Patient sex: M
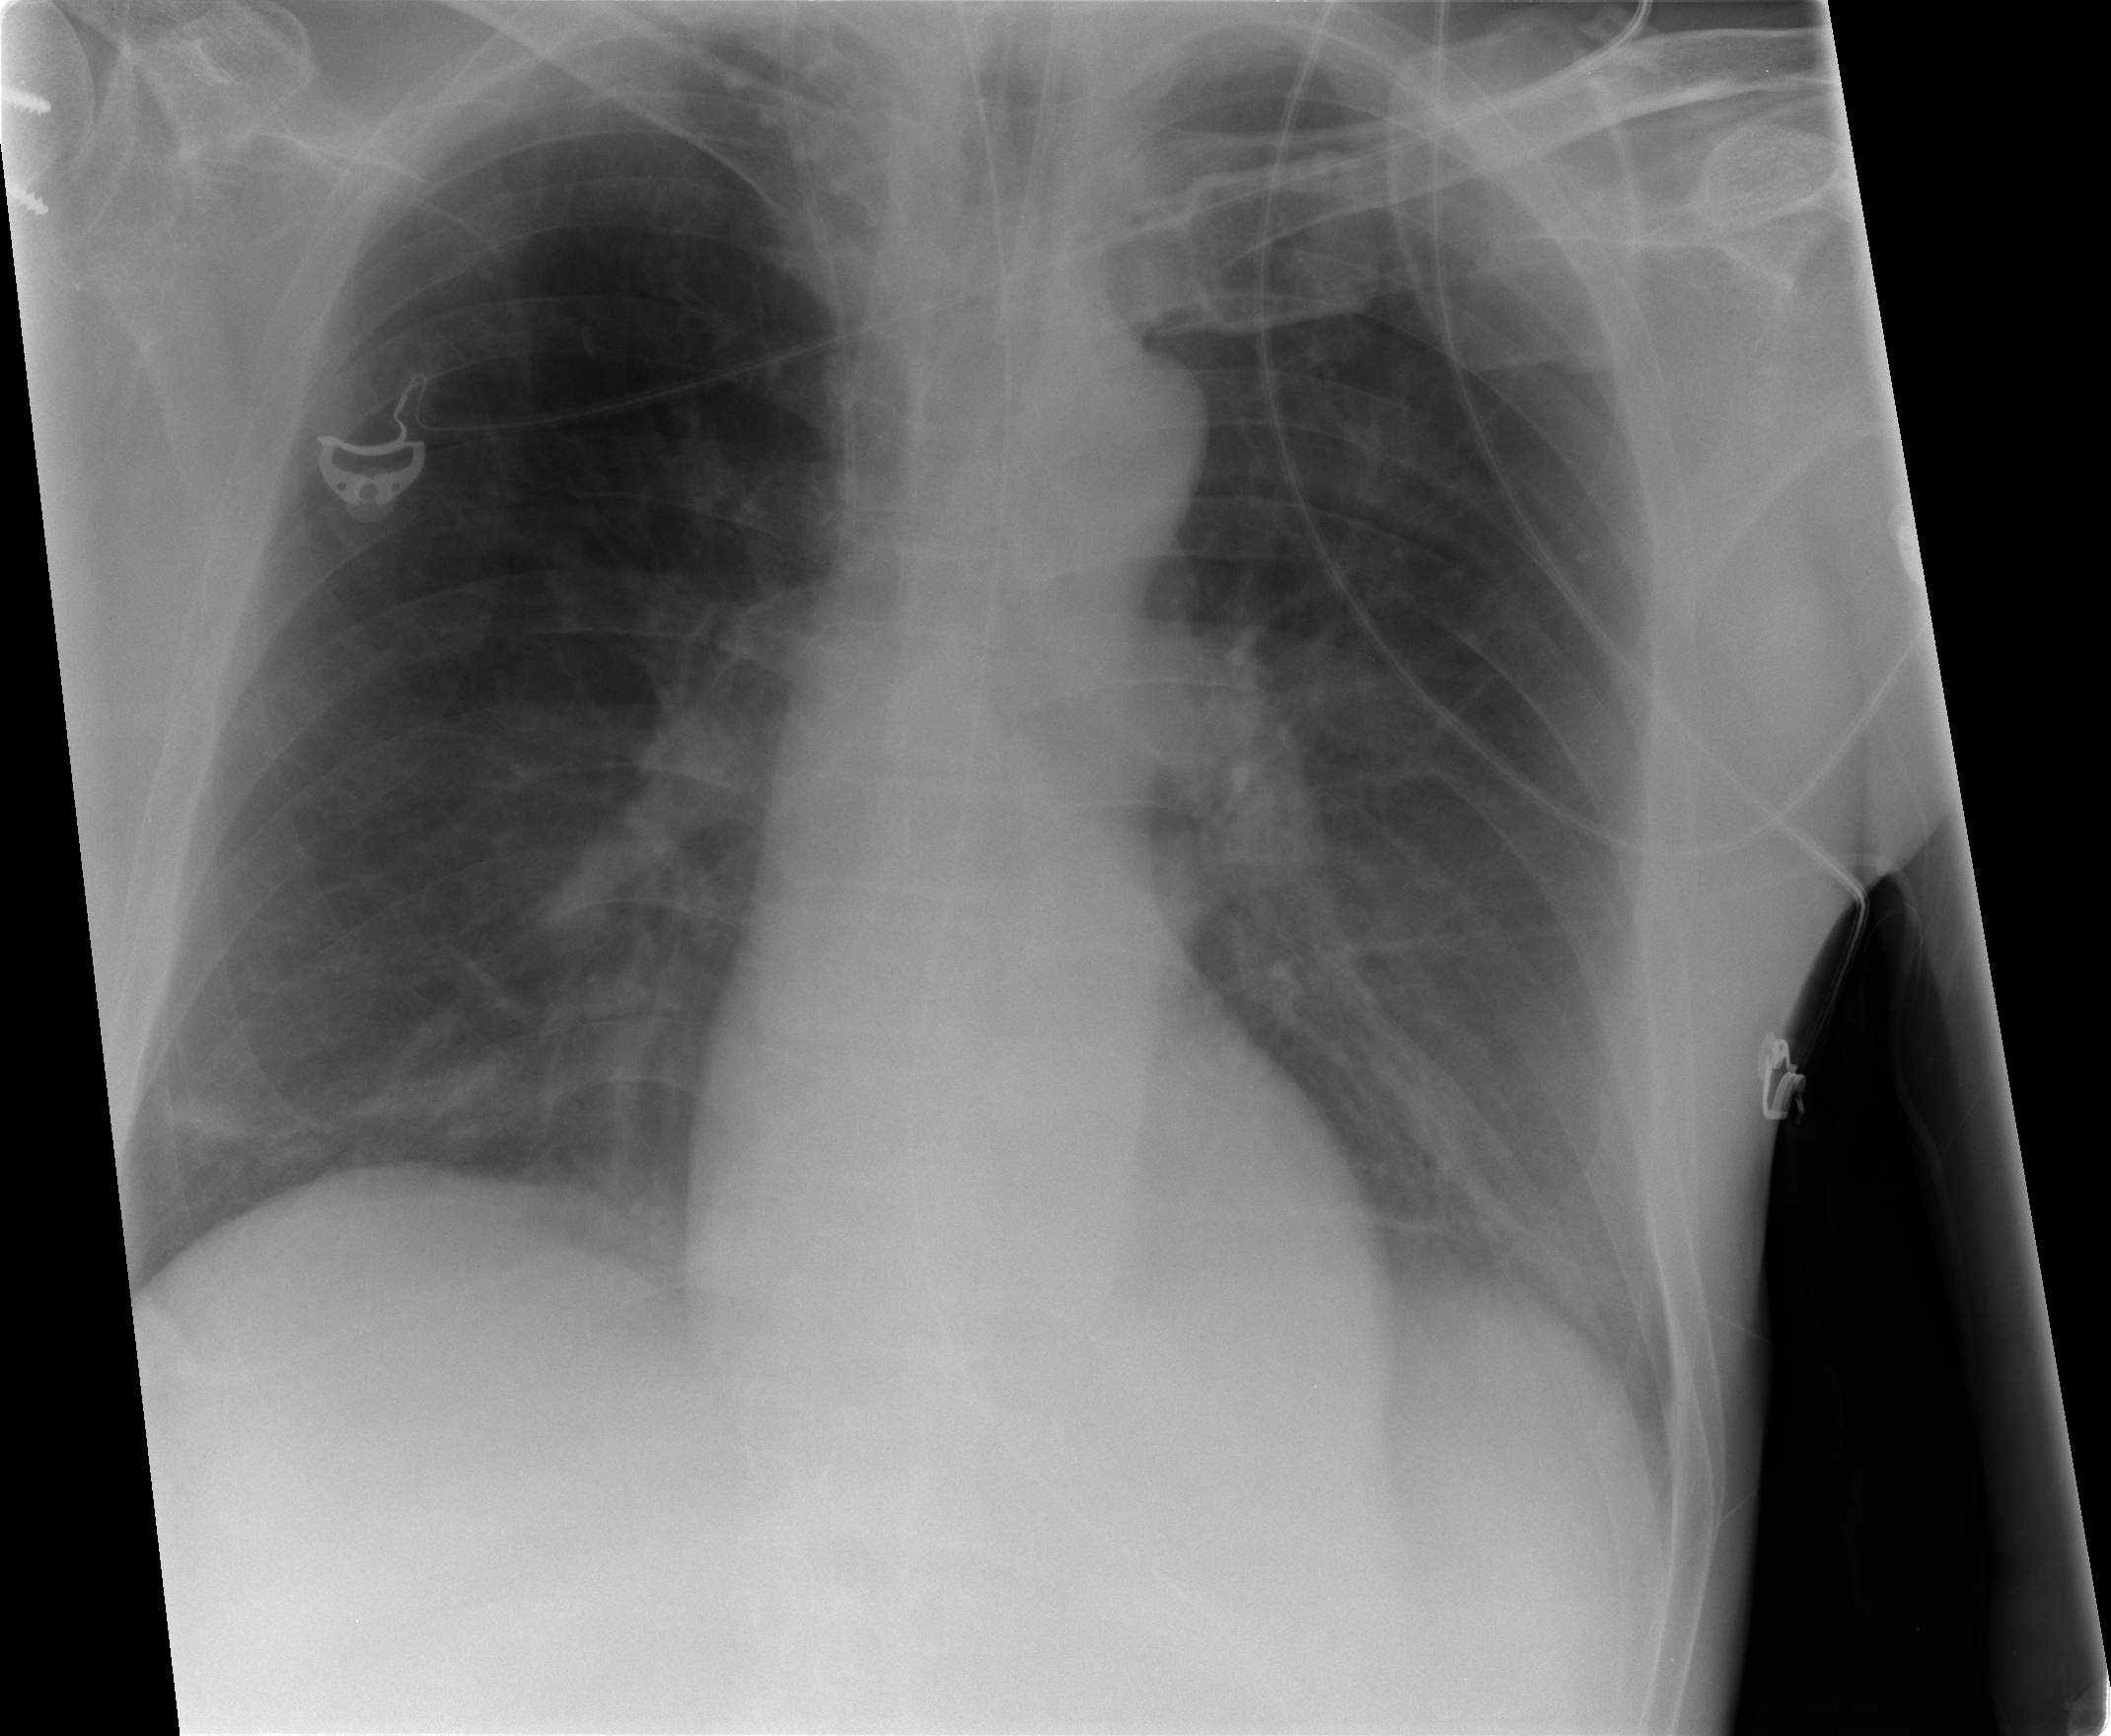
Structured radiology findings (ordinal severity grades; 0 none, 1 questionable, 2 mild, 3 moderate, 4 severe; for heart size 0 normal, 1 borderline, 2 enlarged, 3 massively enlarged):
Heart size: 0
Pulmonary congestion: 0
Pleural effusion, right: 0
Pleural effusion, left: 0
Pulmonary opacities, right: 0
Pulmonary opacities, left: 0
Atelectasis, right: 2
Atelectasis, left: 0